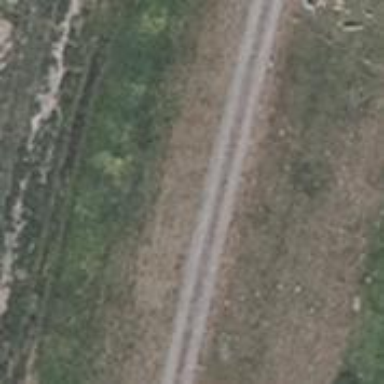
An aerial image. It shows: High-quality track road with concrete lanes.